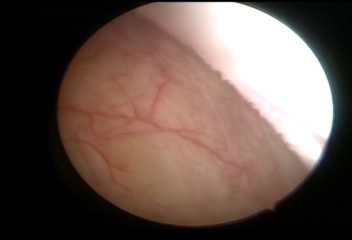
Modality: WLC
Class: Normal mucosa
Bladder cancer association: No